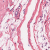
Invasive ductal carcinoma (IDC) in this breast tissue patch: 0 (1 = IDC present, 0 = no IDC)